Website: apple
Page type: payment
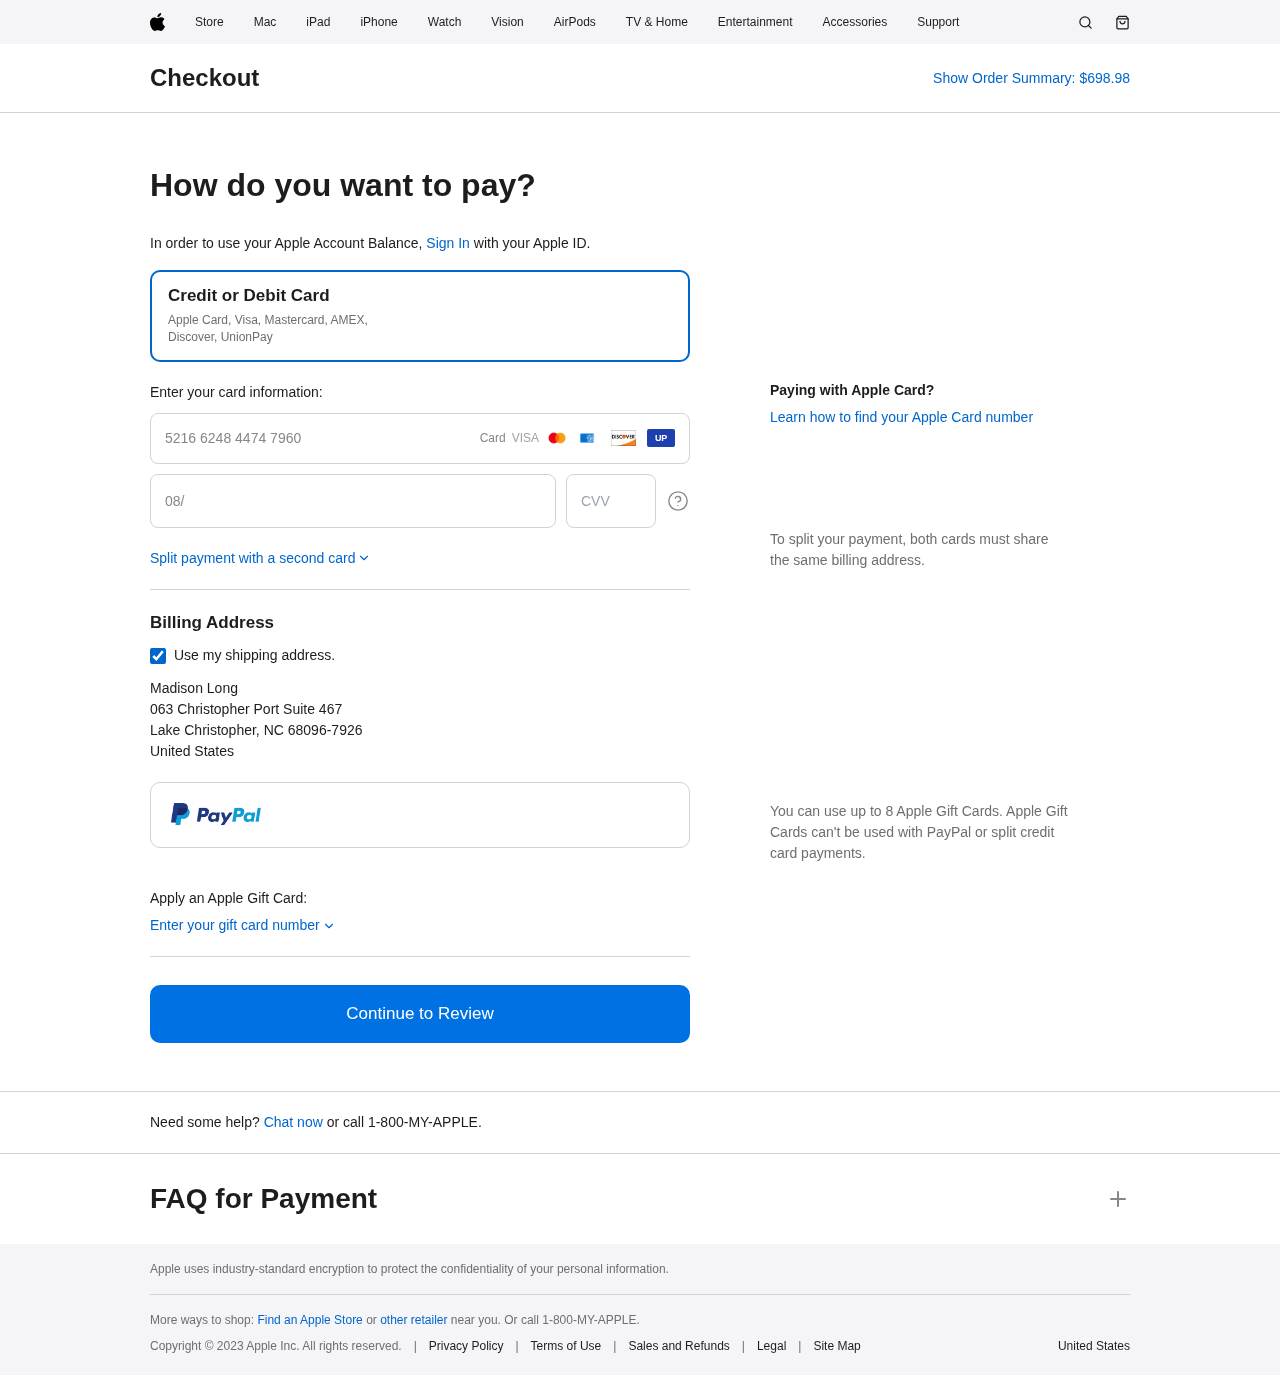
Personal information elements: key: PII_CARD_CVV
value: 416
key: PII_CARD_EXPIRY
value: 08/30
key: PII_CARD_NUMBER
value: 5216 6248 4474 7960
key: PII_COUNTRY
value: United States
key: PII_FULLNAME
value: Madison Long
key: PII_STREET
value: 063 Christopher Port Suite 467
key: PII_CITY_STATE_ZIP
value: Lake Christopher, NC 68096-7926
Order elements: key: ORDER_TOTAL
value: $698.98